Interaction volume radius: 10 \u00c5
Interaction volume height: 15 \u00c5
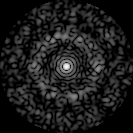
Disorder parameter: 0.8292